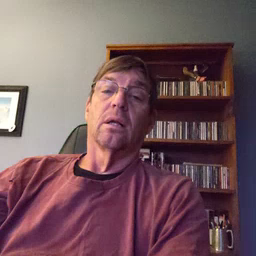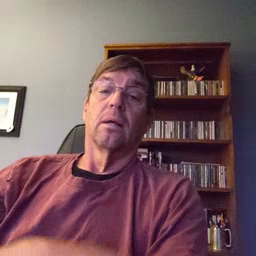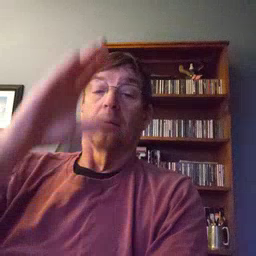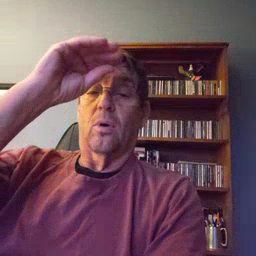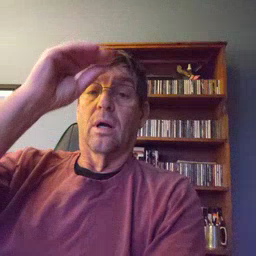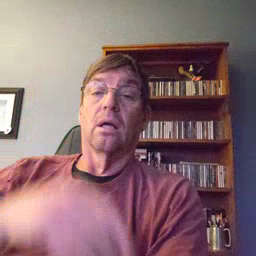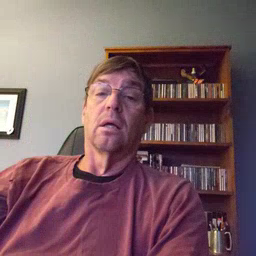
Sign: boy